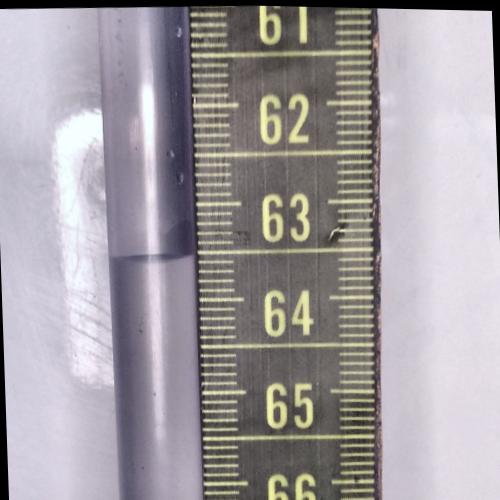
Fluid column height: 63.5 cm